Field crop: maize
Growth stage: 2
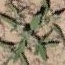
Species: atriplex